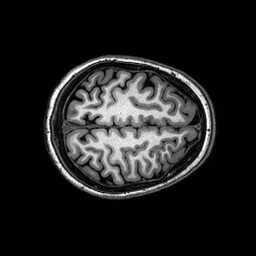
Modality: T1w
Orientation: axial
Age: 21
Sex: female